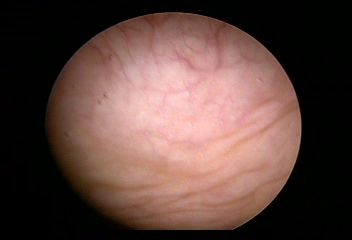
Modality: WLC
Class: Normal mucosa
Bladder cancer association: No